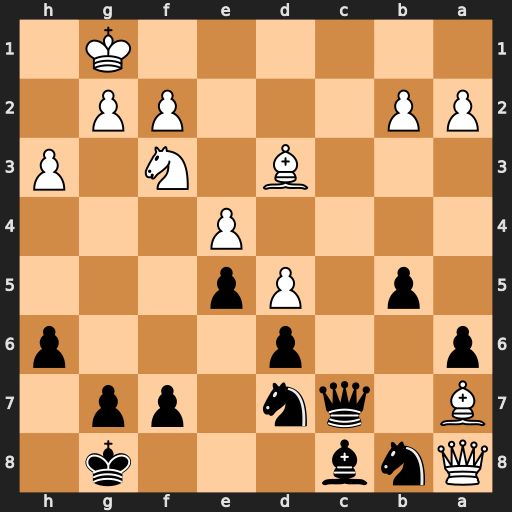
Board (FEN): Qnb3k1/B1qn1pp1/p2p3p/1p1Pp3/4P3/3B1N1P/PP3PP1/6K1
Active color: b
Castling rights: -
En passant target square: -
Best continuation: Bb7 Qxb7 Qxb7